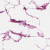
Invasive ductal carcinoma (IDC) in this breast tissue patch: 0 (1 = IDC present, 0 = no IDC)